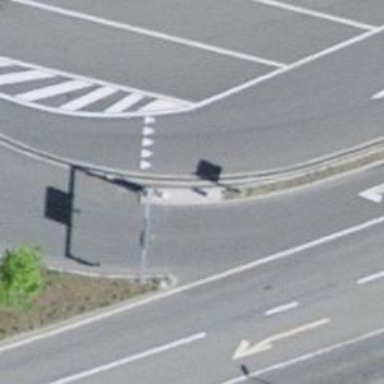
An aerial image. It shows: Lift gate barrier.